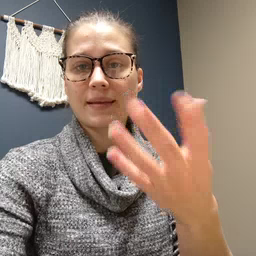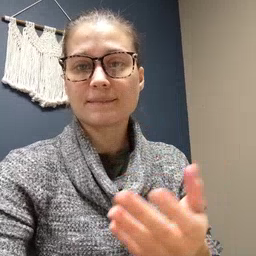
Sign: give